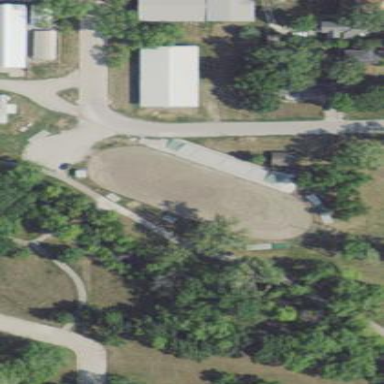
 perfect for horse riding and other equestrian activities."